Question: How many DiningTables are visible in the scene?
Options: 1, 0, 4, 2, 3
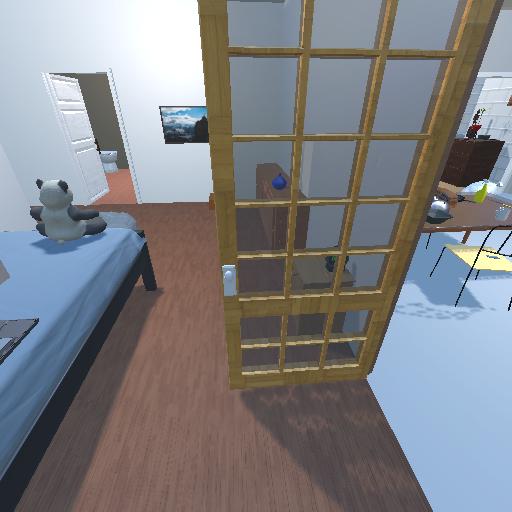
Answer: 1